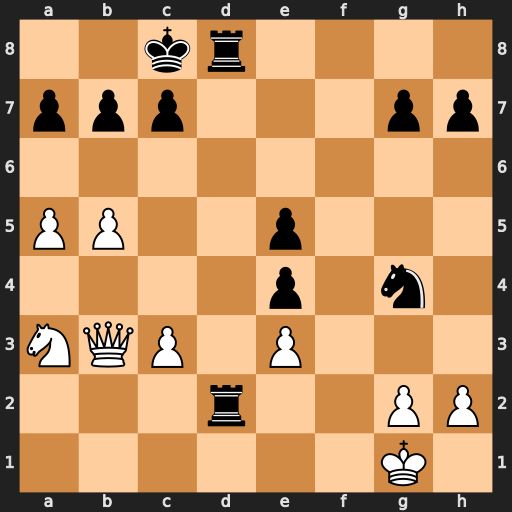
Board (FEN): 2kr4/ppp3pp/8/PP2p3/4p1n1/NQP1P3/3r2PP/6K1
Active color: w
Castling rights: -
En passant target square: -
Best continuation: Qe6+ Kb8 Qxg4 Rd1+ Kf2